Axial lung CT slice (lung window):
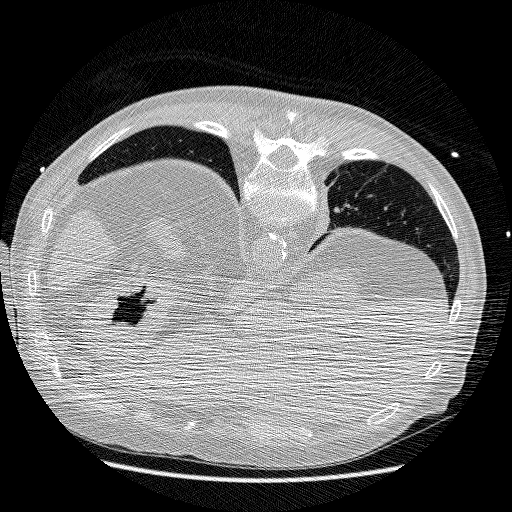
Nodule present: no